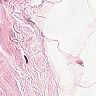
Metastatic tissue present: no